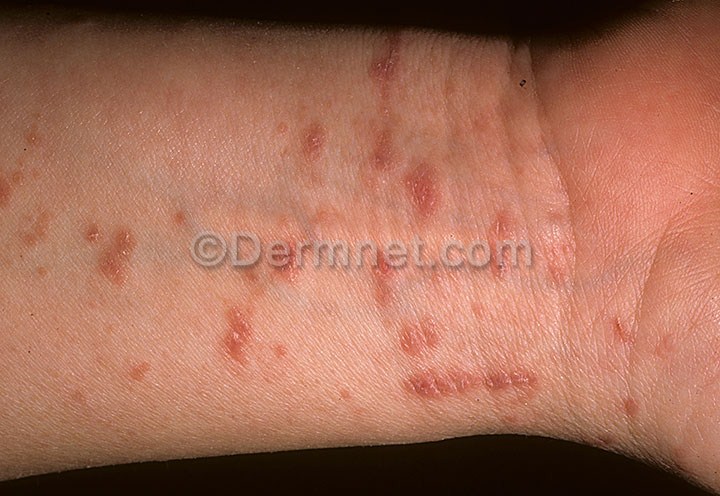
Disease: Psoriasis pictures Lichen Planus and related diseases